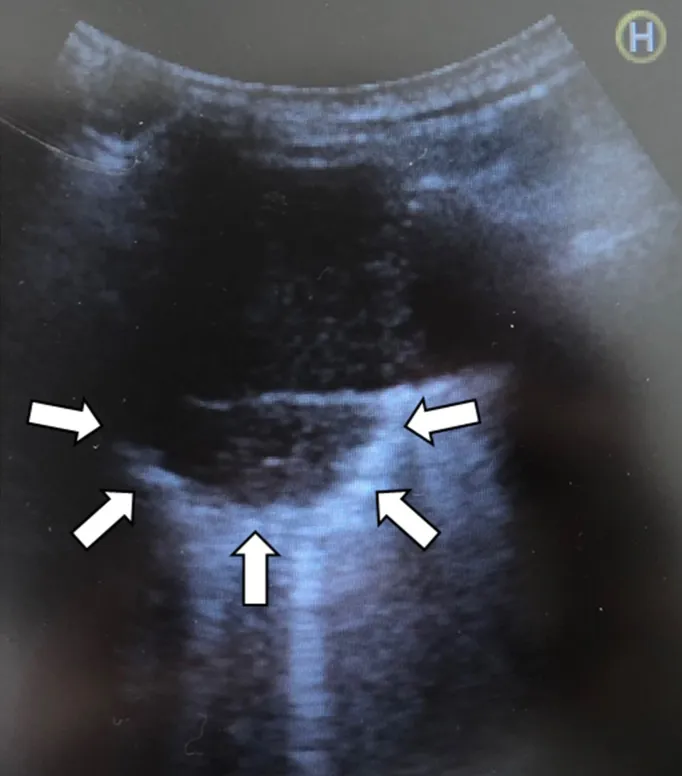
Transthoracic ultrasonography revealed a lesion in contact with the pleura of the left lung (white arrows).
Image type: radiology (ultrasound)